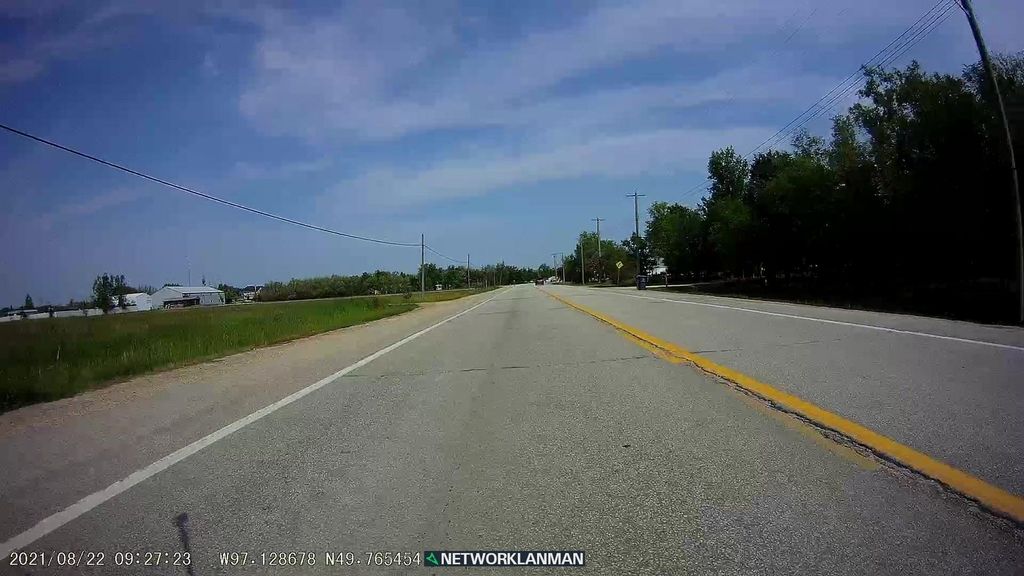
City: winnipeg